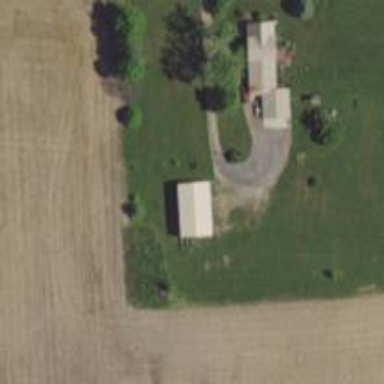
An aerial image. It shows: Driveway.